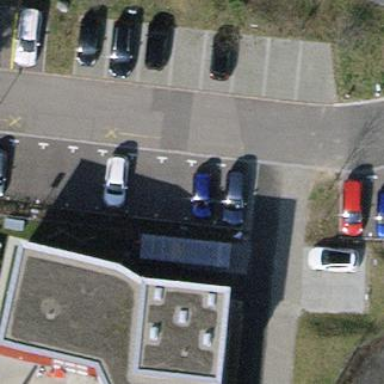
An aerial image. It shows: Street side parking area.